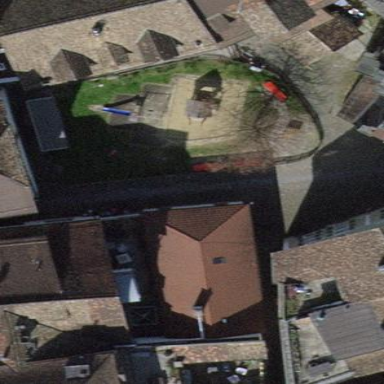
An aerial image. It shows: Building with gabled roof made of roof tiles.